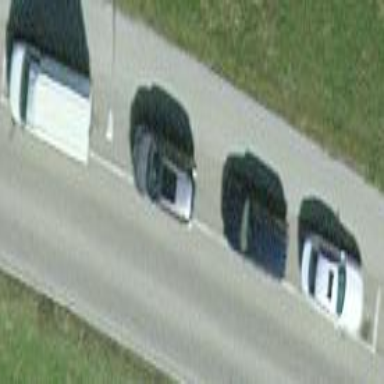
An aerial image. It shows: Asphalt parking lane.